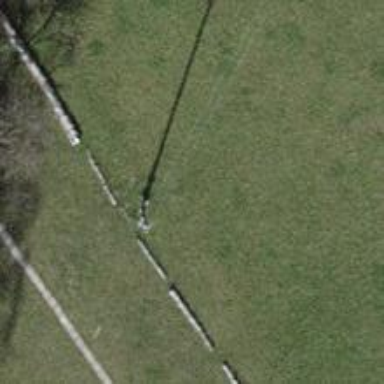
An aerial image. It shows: Power pole.